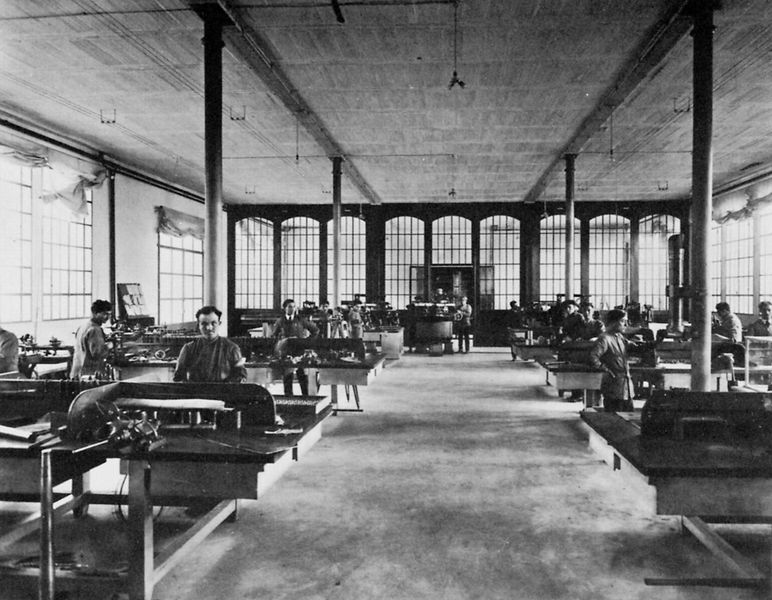
Titel: Arbeit in der Galileo Werkstatt
Künstler: Gebrüder Alinari
Schlagwörter: mann, schatten, weiß, menschen, sitzen, fenster, glas, grau, hell, licht, männer, raum, schwarz, säule, säulen, tische, tür, stehen, sonne, boden, decke, england, arbeit, schürze, arbeiten, fabrik, saal, arbeiter, industrie, seile, vorhänge, atelier, hoch, halle, foto, fotografie, photographie, bögen, gusseisen, beton, tageslicht, scheiben, schwarzweiss, kittel, bänke, photo, werkstatt, industrialisierung, arbeitsplatz, graustufen, stahl, aufnahme, leitungen, maschinen, betrieb, eisensäulen, hoher raum, betondecke, industriallisierung, gittel, industriehalle, arbeitsplätze, arbeitstische, fertigung, industriebetrieb, nähfabrik, schwarzwe, stahlbeton, werkplatz